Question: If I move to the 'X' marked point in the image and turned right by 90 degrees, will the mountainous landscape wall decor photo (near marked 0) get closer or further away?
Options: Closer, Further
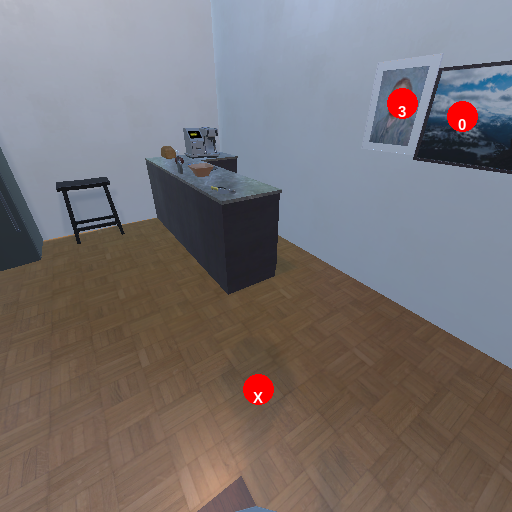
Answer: Closer